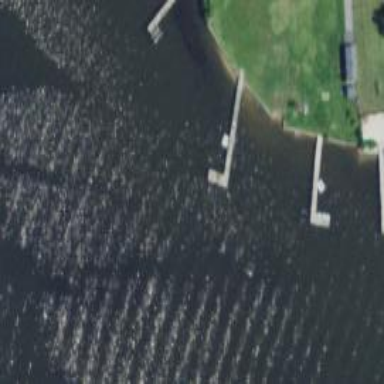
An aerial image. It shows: Man-made pier.